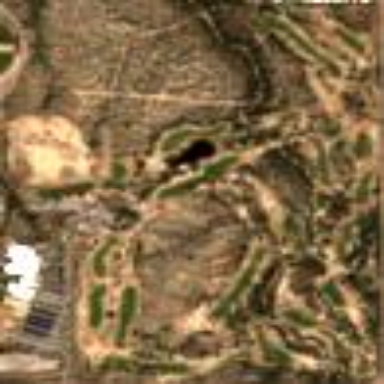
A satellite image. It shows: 18-hole golf course categorized under leisure land.